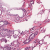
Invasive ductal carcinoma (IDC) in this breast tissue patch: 1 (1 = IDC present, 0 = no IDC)